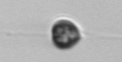
Label: Apedinella